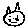
Label: cat